Question: I have the following simple R code:
'''
disciplines <- c("A","C","B","D","E")
# To stop ggplot from imposing alphabetical ordering on x-axis
disciplines <- factor(disciplines, levels=disciplines, ordered=T)
d1 <- c(0.498, 0.521, 0.332, 0.04, 0.04)
d2 <- c(0.266, 0.202, 0.236, 0.06, 0.06)
d3 <- c(0.983, 0.755, 0.863, 0.803, 0.913)
d4 <- c(0.896, 0.802, 0.960, 0.611, 0.994)
df <- data.frame(disciplines, d1, d2, d3, d4)
df.m <- melt(df)
graph <- ggplot(df.m, aes(group=1,disciplines,value,colour=variable,shape=variable)) +
geom_point() +
geom_smooth(stat="smooth", method=loess, level=0.95) +
scale_x_discrete(name="Disciplines") +
scale_y_continuous(limits=c(-1,1), name="Measurement")
'''
The output looks like this:

Why does the confidence interval not display along the entire curve?
Notes:
1. I don't want to have fullrange=TRUE because that just yields a single straight blue line instead of the zigzag shape in the current output.
2. I am comparing this plot with another plot which has negative values in the (0,-1] range, which is why the y-axis has limits=c(-1,1))
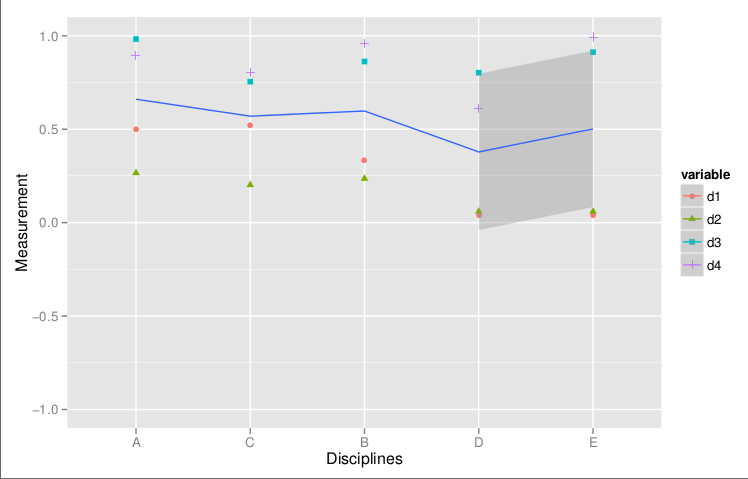
Answer: For the first three segments of the confidence interval, the top end of the range is at least partially out of bounds (the bounds being [-1, 1], not the slightly expanded range on the axes). 'ggplot''s default behavior is to not display any object that is partially out of bounds. You can fix this by adding 'oob=scales::rescale_none' to 'scale_y_continuous':
'''
library(scales)
graph <- ggplot(df.m, aes(group=1,disciplines,value,colour=variable,shape=variable)) +
geom_point() +
geom_smooth(stat="smooth", method=loess, level=0.95) +
scale_x_discrete(name="Disciplines") +
scale_y_continuous(limits=c(-1,1), name="Measurement", oob=rescale_none)
'''